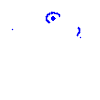
Particle: proton